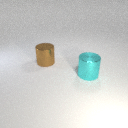
large brown metal cylinder behind large cyan metal cylinder